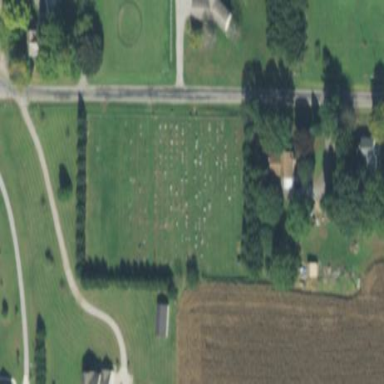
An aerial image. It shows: Cemetery.